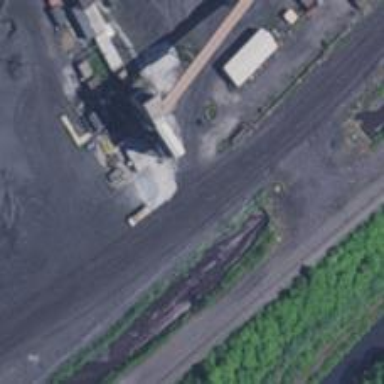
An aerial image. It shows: Abandoned railway spur.